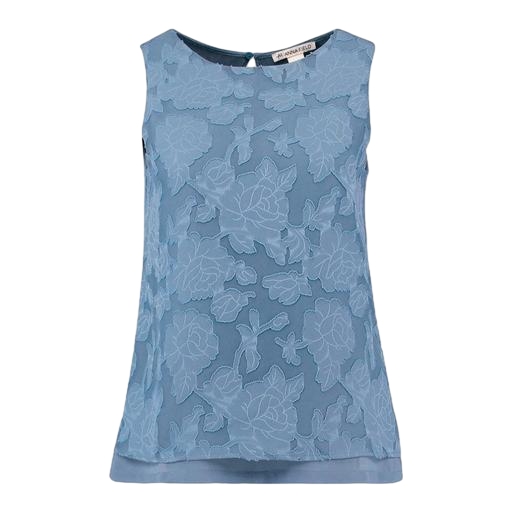
blue sleeveless floral jacquard top, blue floral-jacquard top, blue layered jacquard tank, white background